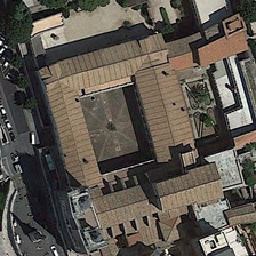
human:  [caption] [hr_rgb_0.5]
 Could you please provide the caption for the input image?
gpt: The church has a courtyard and it is decorated with a brown roof.

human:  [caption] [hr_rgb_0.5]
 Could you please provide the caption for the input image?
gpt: This church owns a courtyard while being decorated with brown roofs.

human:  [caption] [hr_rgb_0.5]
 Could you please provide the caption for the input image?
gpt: There are several green trees and a road with cars near the church.

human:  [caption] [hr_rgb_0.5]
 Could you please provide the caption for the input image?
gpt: Some green trees and car roads are near the church.

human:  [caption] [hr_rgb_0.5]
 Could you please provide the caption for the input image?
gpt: Some green trees and a road with cars are near a church.